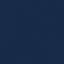
Label: SeaLake